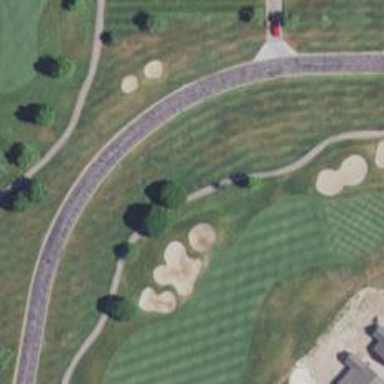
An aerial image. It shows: Pathway for golf carts.